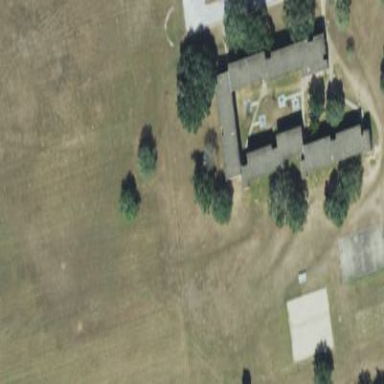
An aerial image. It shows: Dormitory building.